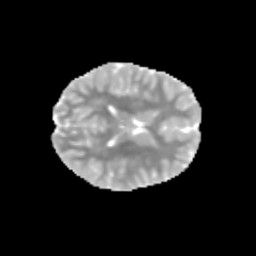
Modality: MD
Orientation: axial
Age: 10
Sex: female
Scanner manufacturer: siemens
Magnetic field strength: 3 T
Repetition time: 3.8 s
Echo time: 0.07 s